Chest X-ray:
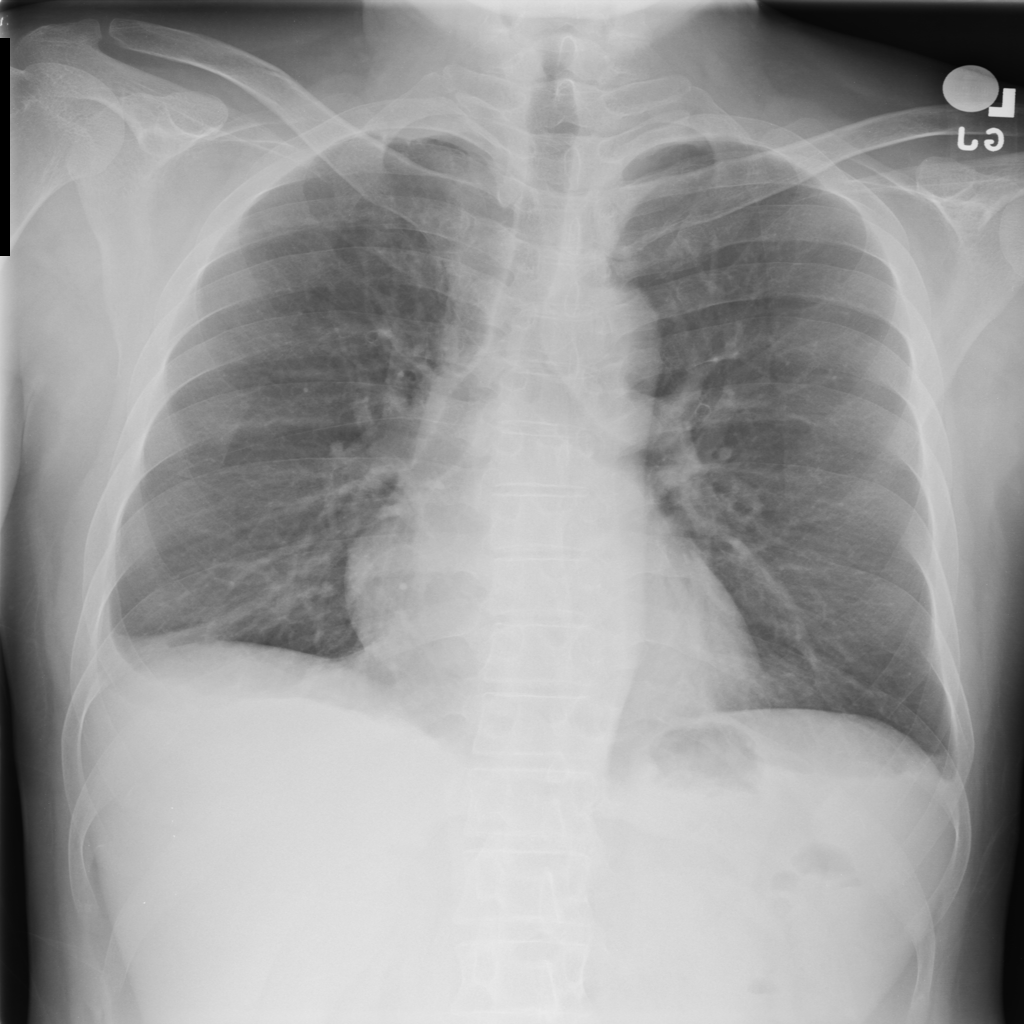
Findings: Effusion, Atelectasis
No abnormal finding: no